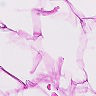
Metastatic tissue present: no